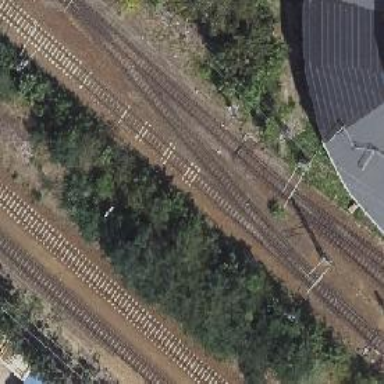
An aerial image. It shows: Rail siding with electrified contact lines for trains.